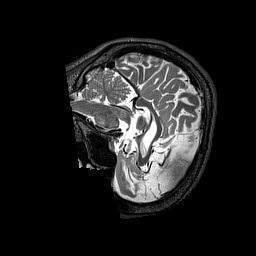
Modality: T2w
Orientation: sagittal
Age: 42
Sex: female
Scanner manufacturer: siemens
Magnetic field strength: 3 T
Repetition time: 3.2 s
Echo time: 0.567 s